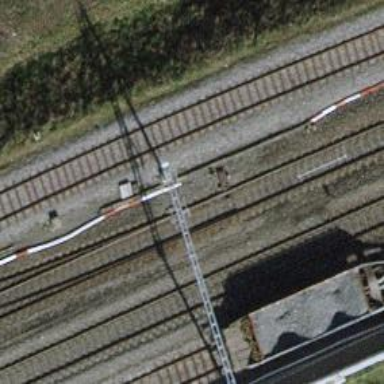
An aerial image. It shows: Railway switch.